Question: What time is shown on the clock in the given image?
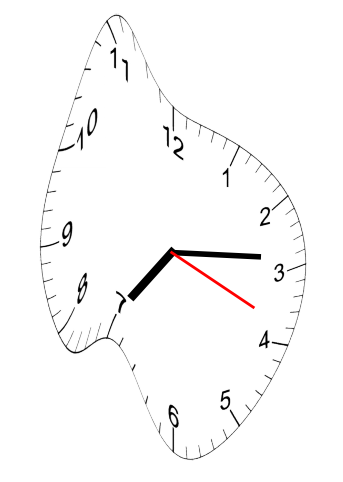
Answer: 07:14:19